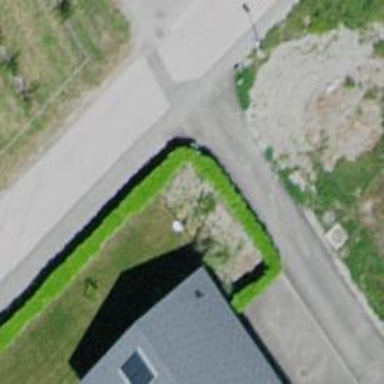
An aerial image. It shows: Hedge barrier.